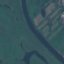
Land use / land cover: River